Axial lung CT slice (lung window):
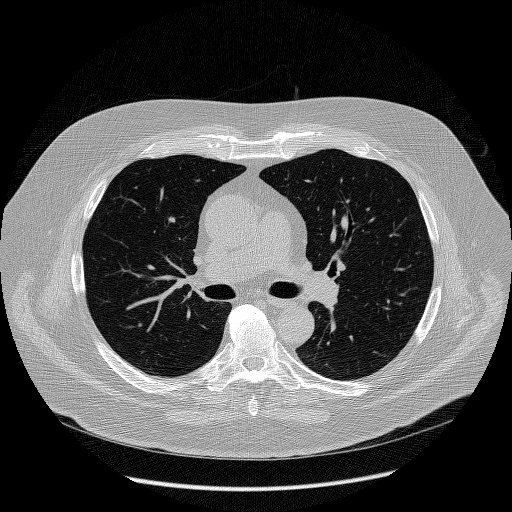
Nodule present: no